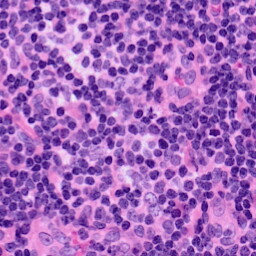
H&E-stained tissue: LymphNode